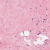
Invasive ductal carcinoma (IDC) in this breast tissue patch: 0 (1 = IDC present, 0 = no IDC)